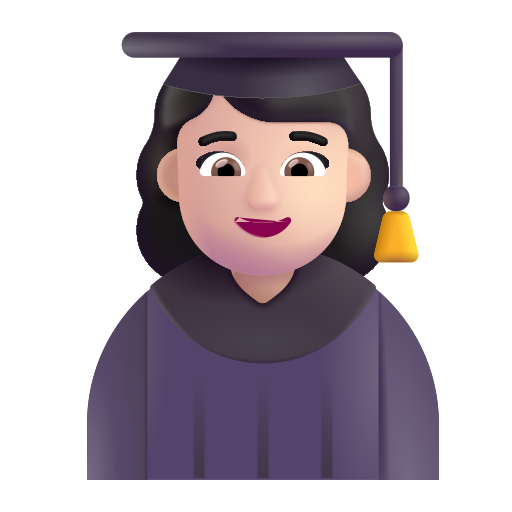
woman student color light